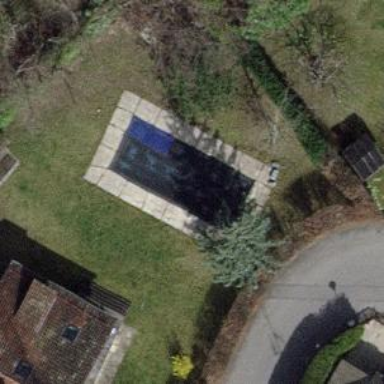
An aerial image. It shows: Swimming pool located in leisure land.